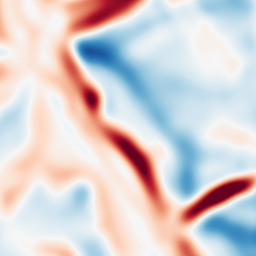
Category: multiscale
Decomposition family: log
Decomposition parameters: sigma: 10
Upsampling method: bspline
Upsampling parameters: scale: 2
Upsampling scale: 2